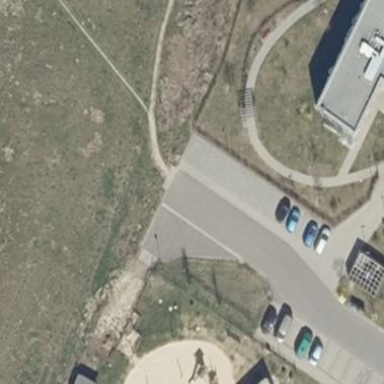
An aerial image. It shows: Street-side parking area with grass paver surface.